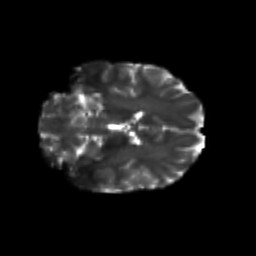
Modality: T2w
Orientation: coronal
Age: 21
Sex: male
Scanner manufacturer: siemens
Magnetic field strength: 3 T
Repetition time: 3.5 s
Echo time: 0.125 s